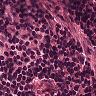
Metastatic tissue present: no